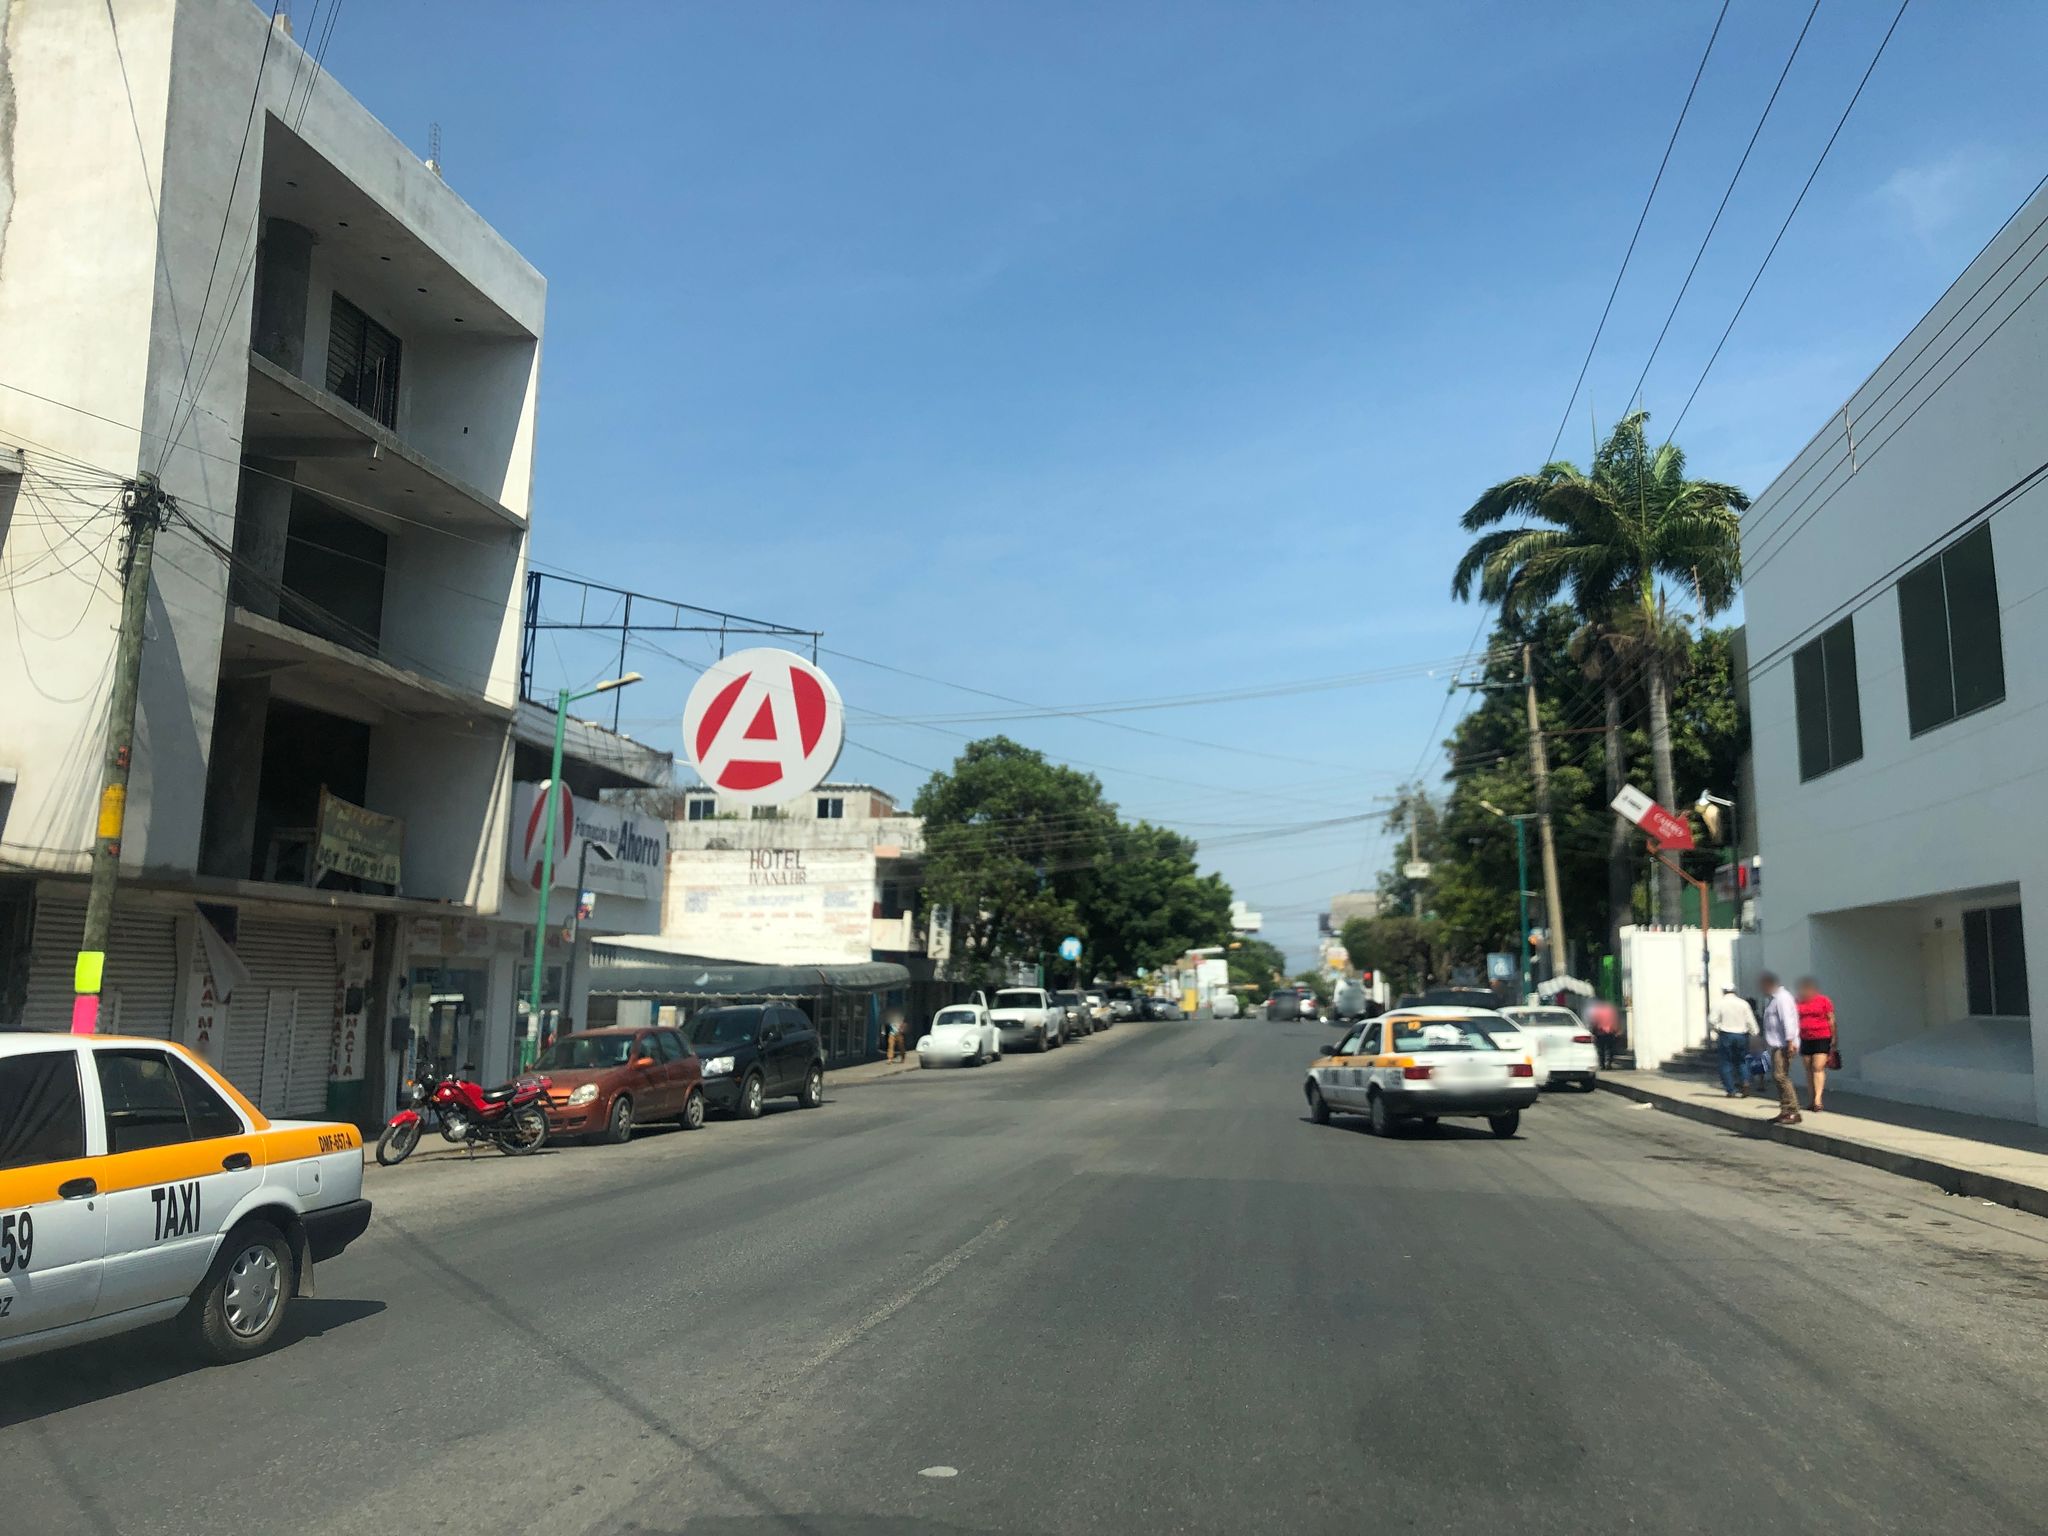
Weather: clear
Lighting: day
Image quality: good
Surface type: driving surface
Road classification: secondary
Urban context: urban centre
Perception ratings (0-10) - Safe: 2.14, Lively: 8.9, Beautiful: 1.97, Boring: 1.24, Depressing: 5.47, Wealthy: 5.39